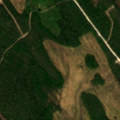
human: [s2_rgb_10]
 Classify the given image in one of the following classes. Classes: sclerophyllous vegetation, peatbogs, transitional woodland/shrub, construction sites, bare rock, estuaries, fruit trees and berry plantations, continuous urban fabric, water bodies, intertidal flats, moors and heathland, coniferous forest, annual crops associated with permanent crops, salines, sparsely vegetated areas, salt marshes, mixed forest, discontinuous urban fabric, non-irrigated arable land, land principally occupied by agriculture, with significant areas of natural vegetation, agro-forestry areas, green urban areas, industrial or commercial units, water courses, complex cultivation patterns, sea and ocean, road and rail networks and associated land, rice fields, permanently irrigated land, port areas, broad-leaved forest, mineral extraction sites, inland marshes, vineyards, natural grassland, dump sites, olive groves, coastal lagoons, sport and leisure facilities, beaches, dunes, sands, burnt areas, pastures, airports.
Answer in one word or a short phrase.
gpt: coniferous forest, transitional woodland/shrub